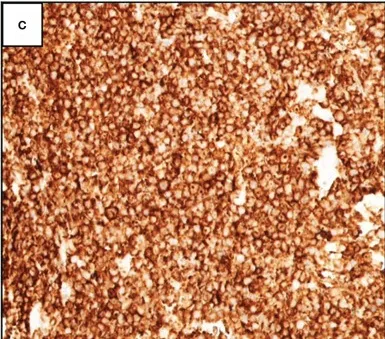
CD10 , 200x).
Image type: pathology (immunostaining)